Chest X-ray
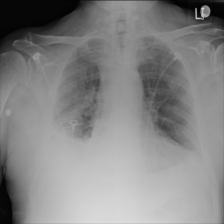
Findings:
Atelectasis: negative
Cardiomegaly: negative
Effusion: negative
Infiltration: negative
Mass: negative
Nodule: negative
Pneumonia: negative
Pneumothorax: negative
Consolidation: positive
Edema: negative
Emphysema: negative
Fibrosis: negative
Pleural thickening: negative
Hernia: negative